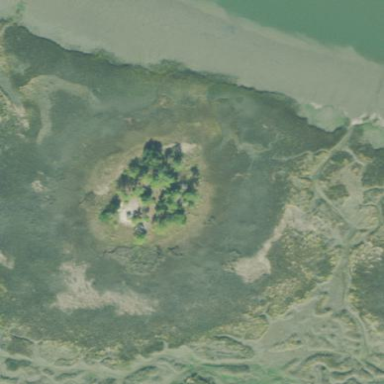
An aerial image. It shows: Island.